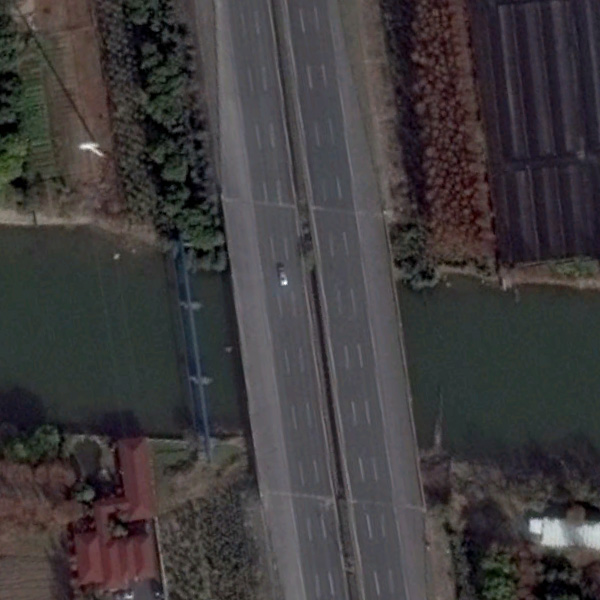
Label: Bridge